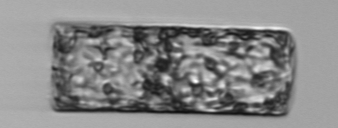
Label: Guinardia_flaccida